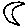
Label: moon